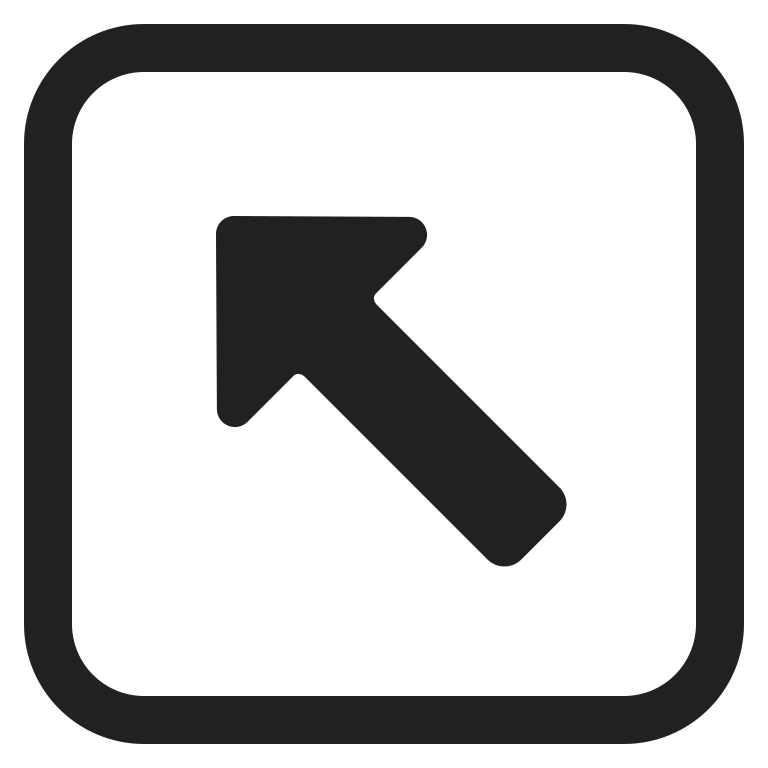
up left arrow high contrast